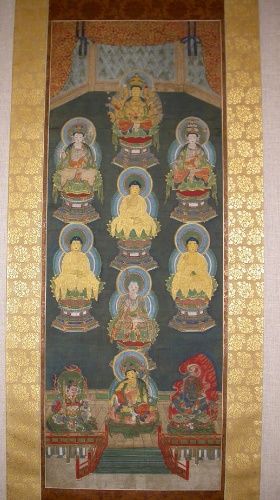
Title: 山王本地仏曼荼羅|Mandala of the Sannō Shrine Deities
Date: 17th century
Object type: Hanging scroll
Classification: Paintings
Medium: Hanging scroll; ink, and gold on silk
Culture: Japan
Period: Edo period (1615–1868)
Dimensions: 42 1/4 x 16 7/8 in. (107.3 x 42.9 cm)
Department: Asian Art
Credit line: Museum Accession
Repository: Metropolitan Museum of Art, New York, NY
Tags: Buddhism|Deities